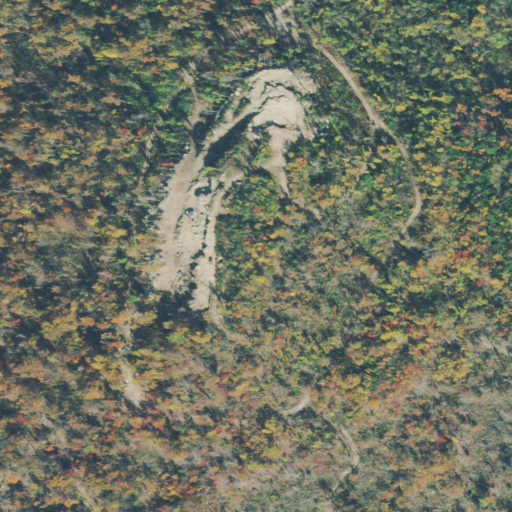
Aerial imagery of mountain in Tennessee named Oak Grove Mountain containing deciduous forest, grassland, and mixed forest